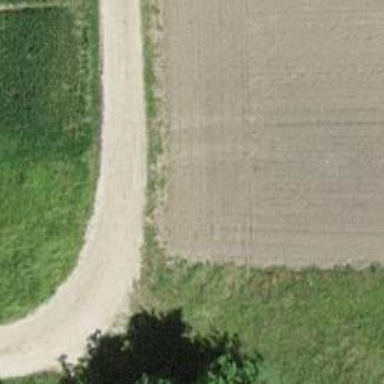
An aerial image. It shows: Unpaved track with grade 3 surface.